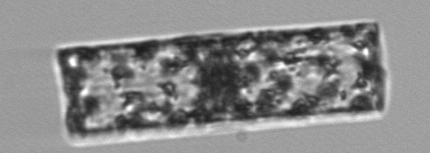
Label: Guinardia_flaccida